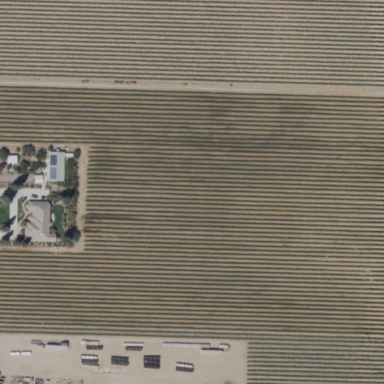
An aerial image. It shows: Vineyard with grape crops.